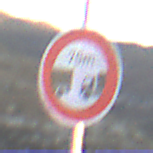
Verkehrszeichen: VerbotUnterschreitenMindestabstand
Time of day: SunriseSunset
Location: Outdoor (Nature)
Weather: Clear
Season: NotSpecified
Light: Natural